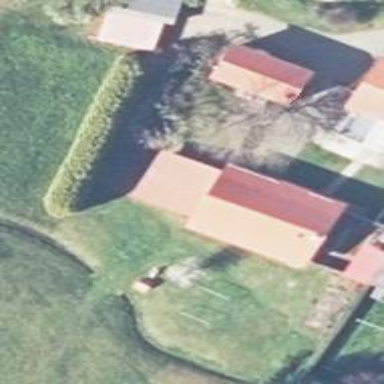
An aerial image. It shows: Building with gabled roof.